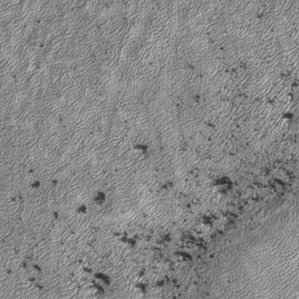
Label: frost